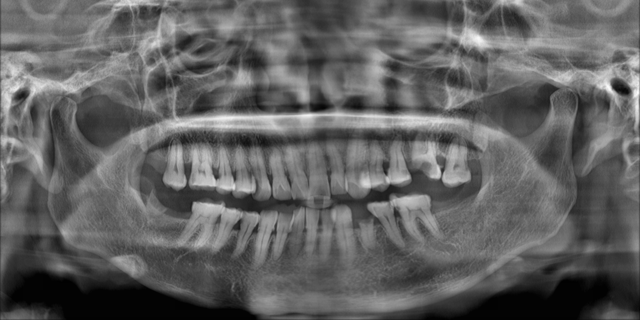
adult